Brain MRI, t2w sequence, axial 2D slice.
Patient: age 42, sex F, weight 78 kg, height 1.78 m
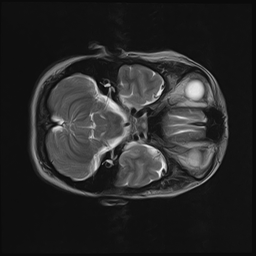